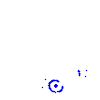
Particle: kaon